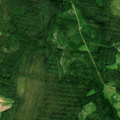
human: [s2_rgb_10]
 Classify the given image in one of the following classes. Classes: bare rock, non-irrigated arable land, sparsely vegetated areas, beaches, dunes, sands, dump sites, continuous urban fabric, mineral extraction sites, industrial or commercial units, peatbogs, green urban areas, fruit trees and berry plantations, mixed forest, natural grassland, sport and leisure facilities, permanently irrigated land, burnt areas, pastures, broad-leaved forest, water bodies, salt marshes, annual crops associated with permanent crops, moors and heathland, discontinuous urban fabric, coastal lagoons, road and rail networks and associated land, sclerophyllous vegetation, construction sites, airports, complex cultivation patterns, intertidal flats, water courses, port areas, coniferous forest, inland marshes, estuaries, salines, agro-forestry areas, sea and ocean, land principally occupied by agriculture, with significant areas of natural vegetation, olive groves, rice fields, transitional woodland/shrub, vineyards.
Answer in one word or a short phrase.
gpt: coniferous forest, transitional woodland/shrub